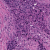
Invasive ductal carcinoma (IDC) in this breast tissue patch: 1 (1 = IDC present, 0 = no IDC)